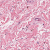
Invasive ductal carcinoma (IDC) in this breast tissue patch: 0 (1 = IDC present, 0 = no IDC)